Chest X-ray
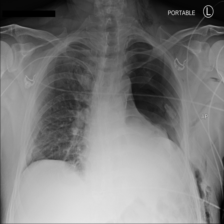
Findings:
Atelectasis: negative
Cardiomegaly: negative
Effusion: negative
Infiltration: negative
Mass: negative
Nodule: negative
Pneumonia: negative
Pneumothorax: positive
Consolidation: negative
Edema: negative
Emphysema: positive
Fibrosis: negative
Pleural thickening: negative
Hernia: negative